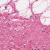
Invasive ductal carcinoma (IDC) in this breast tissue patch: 0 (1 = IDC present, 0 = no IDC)